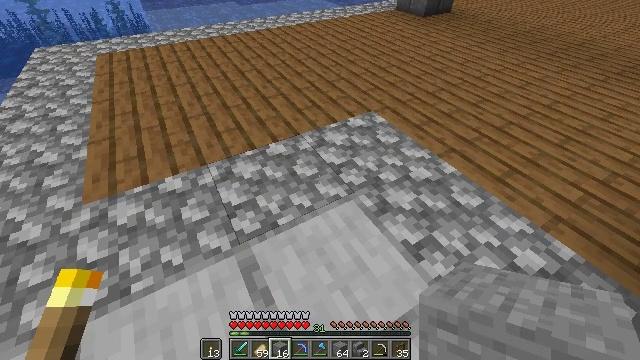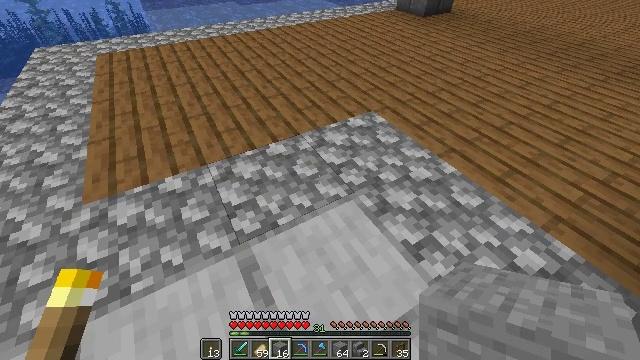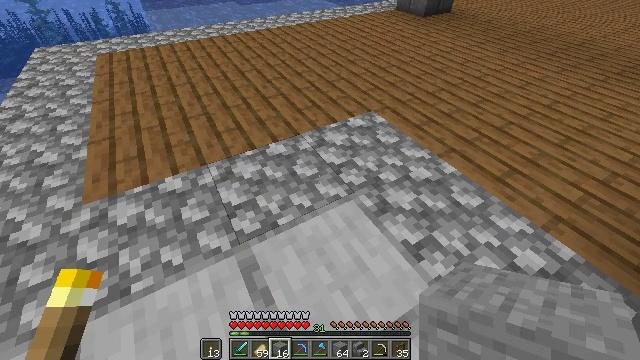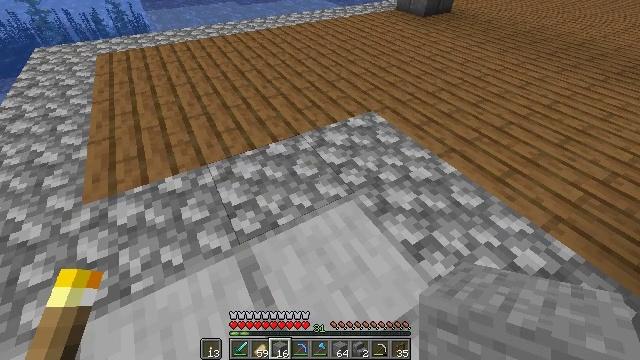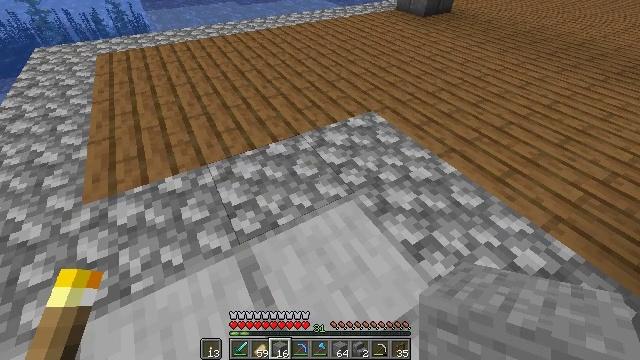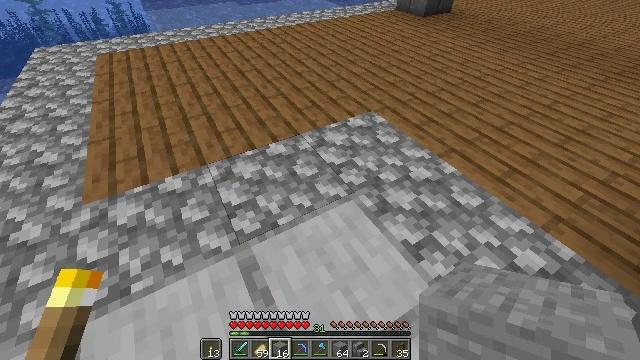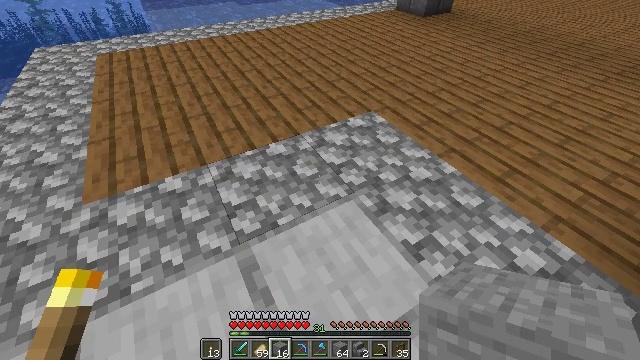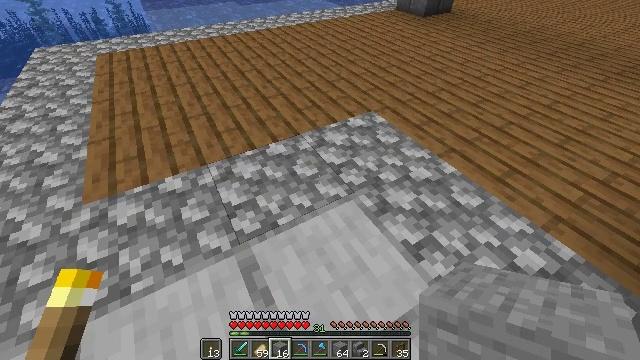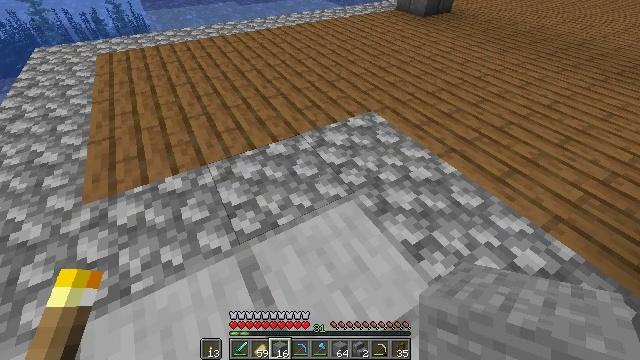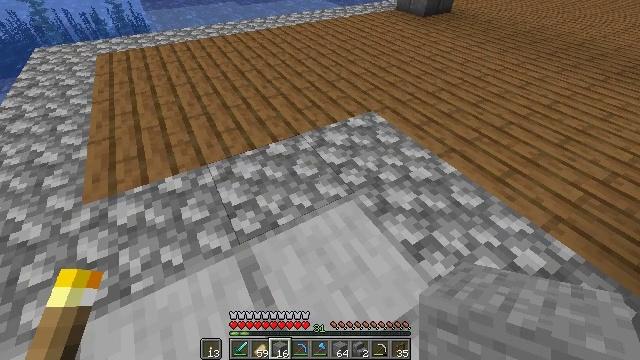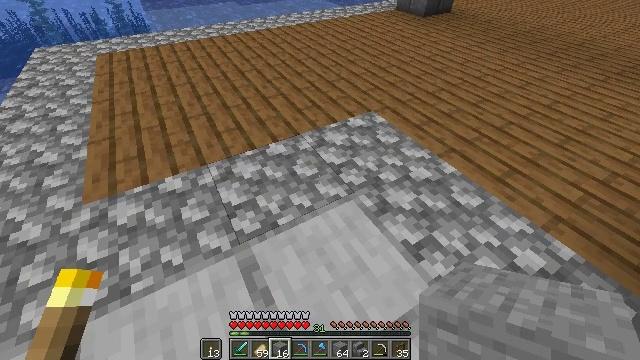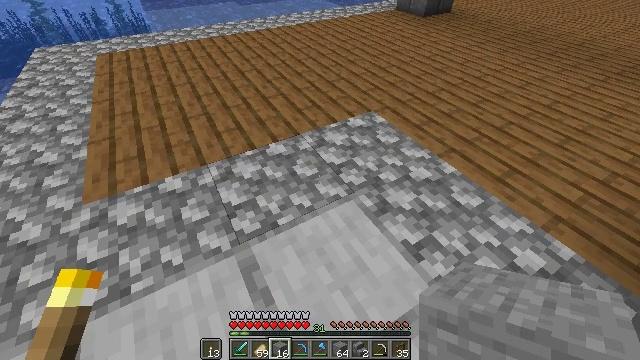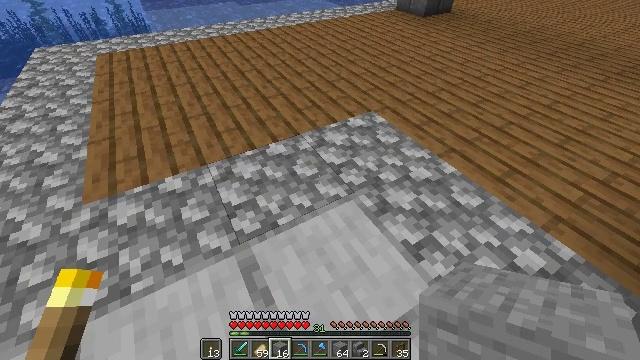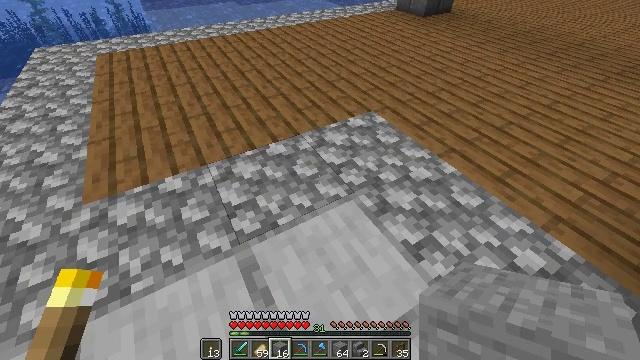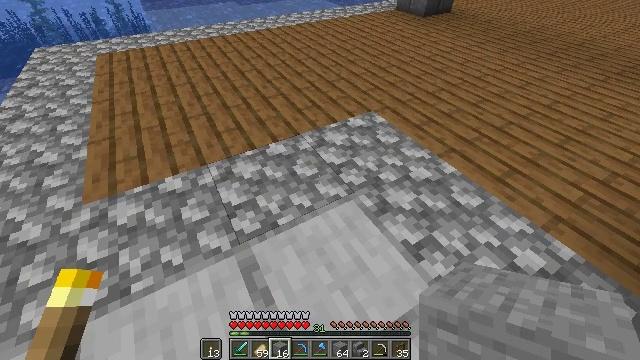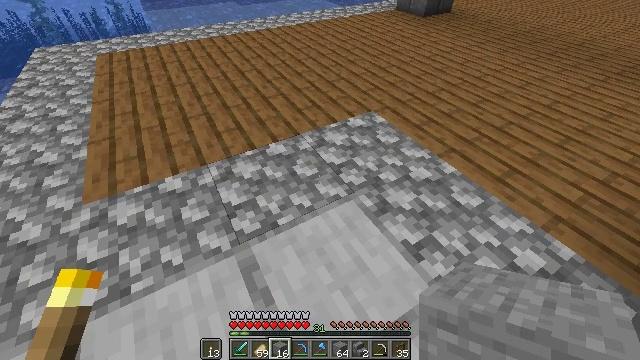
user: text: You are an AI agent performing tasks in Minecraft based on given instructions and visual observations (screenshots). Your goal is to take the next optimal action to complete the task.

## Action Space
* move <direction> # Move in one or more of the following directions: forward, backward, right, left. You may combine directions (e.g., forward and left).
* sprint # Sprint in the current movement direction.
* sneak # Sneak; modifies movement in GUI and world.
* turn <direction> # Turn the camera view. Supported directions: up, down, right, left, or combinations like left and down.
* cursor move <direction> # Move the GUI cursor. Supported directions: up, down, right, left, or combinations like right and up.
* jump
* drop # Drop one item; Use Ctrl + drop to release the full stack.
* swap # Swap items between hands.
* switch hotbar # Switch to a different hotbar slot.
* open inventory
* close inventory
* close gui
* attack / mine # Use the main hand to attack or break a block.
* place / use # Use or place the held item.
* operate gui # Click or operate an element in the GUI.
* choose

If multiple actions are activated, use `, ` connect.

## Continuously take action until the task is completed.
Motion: motion action
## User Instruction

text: Use the crafting table to craft stone bricks from stone.
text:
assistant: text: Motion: no_op
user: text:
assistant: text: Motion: no_op
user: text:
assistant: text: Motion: no_op
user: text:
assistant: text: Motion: no_op
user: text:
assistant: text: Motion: no_op
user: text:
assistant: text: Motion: no_op
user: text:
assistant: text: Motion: no_op
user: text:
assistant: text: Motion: no_op
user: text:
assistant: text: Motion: no_op
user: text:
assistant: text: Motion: no_op
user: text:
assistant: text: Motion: no_op
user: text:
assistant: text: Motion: no_op
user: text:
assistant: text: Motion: no_op
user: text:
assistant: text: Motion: no_op
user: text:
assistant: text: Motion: no_op
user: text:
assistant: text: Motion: no_op
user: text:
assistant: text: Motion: no_op
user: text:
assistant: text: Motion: no_op
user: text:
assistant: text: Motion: no_op
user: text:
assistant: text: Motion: no_op
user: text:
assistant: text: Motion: no_op
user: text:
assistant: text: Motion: no_op
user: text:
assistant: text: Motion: no_op
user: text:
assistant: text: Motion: no_op
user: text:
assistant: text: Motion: no_op
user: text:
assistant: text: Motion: no_op
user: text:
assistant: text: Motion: no_op
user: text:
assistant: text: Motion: no_op
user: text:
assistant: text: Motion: no_op
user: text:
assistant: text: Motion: no_op